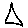
Label: triangle